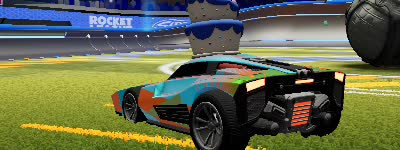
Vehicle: breakout